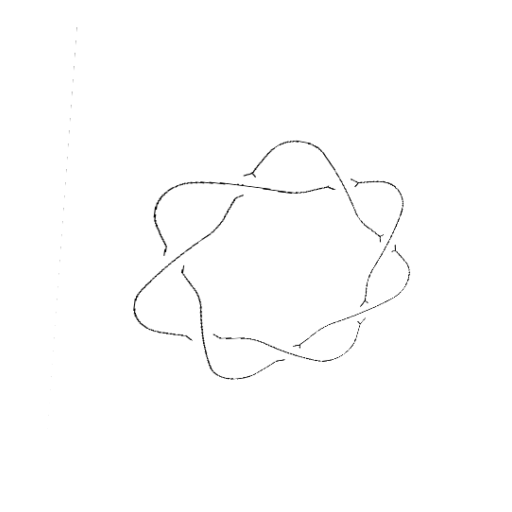
Crossing number: 7